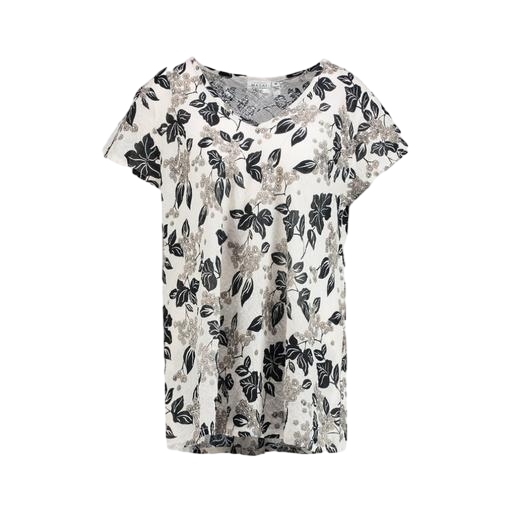
multicolor floral-print t-shirt only macy, black plus size printed t-shirt only macy, white plus size mixed floral-print t-shirt, white background